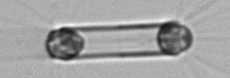
Label: Corethron_hystrix